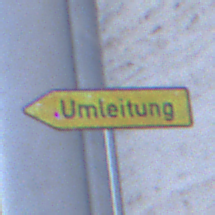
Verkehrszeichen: UmleitungswegweiserLinksweisend
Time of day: SunriseSunset
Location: Outdoor (Urban)
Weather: Clear
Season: NotSpecified
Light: Natural